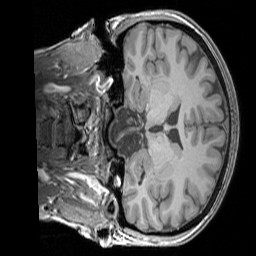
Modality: T1w
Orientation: coronal
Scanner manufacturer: siemens
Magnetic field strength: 3 T
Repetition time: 1.83 s
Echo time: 0.00303 s